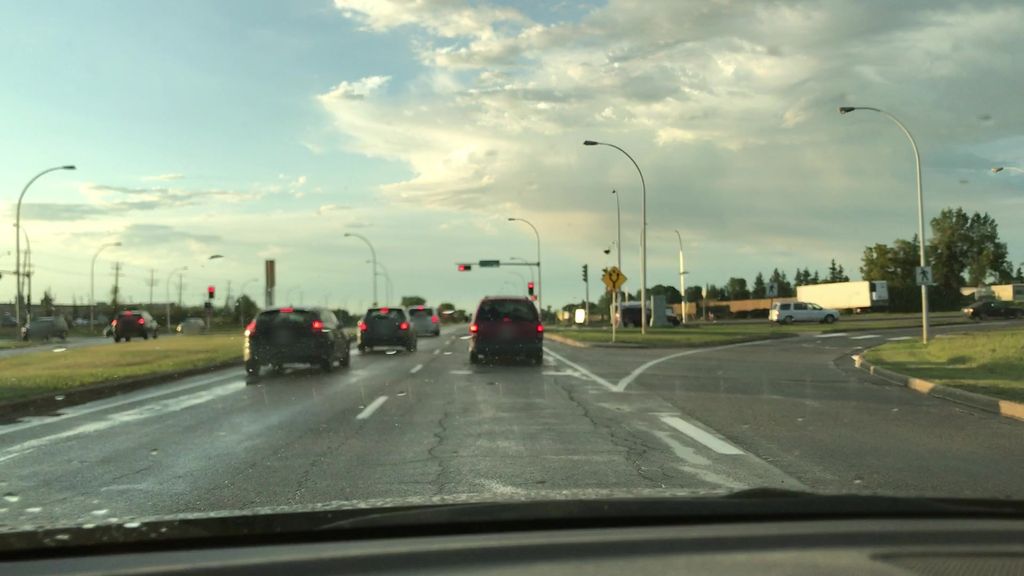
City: edmonton